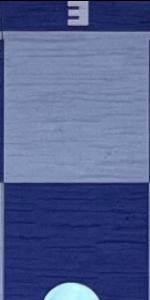
Label: Empty